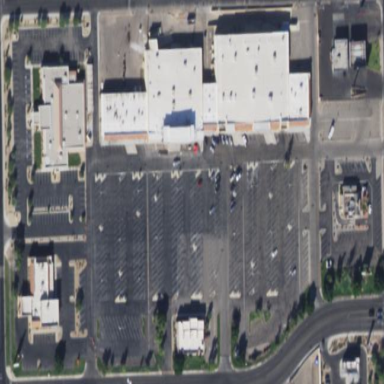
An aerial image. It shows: Retail area.